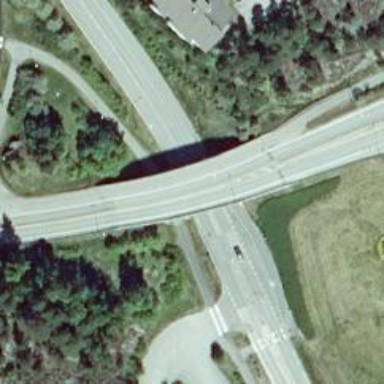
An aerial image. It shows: Asphalt road on secondary bridge.